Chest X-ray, PA view. Patient: 25 years old, sex M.
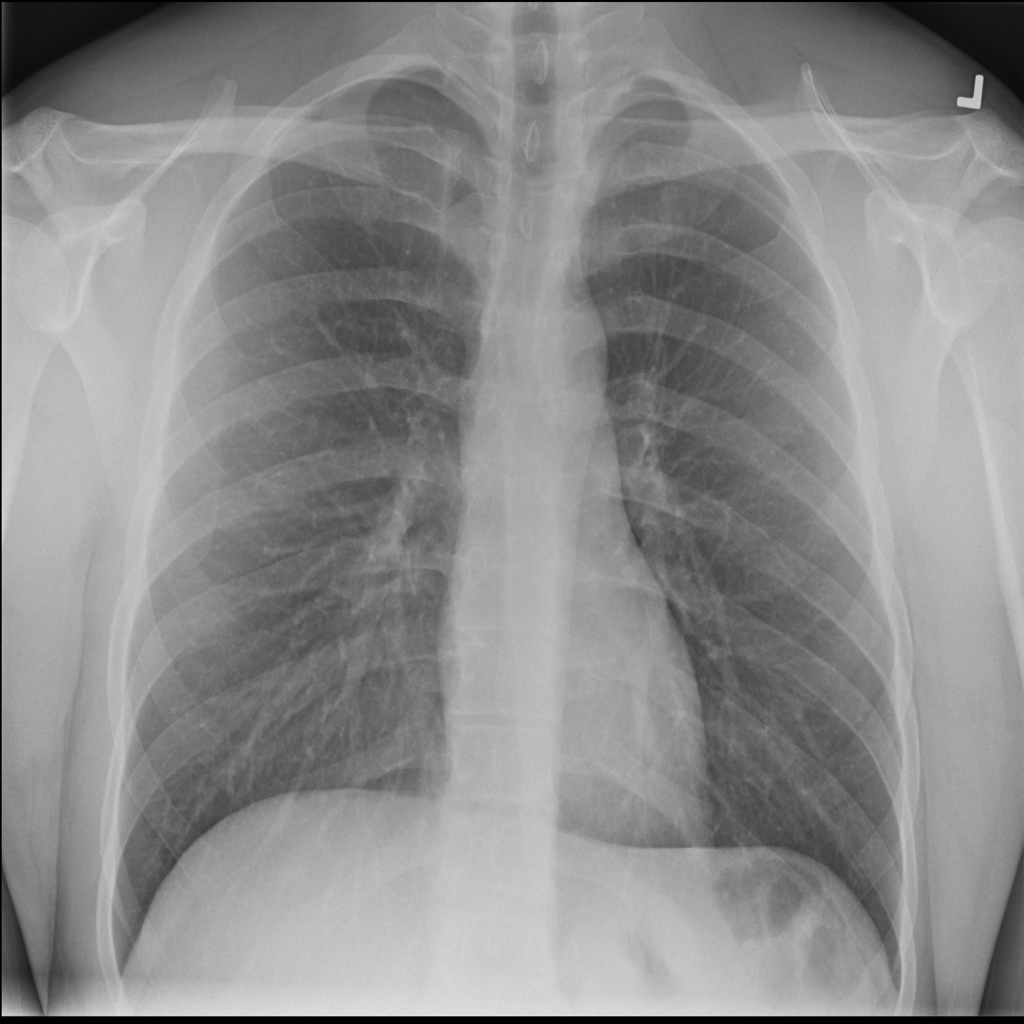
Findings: No Finding